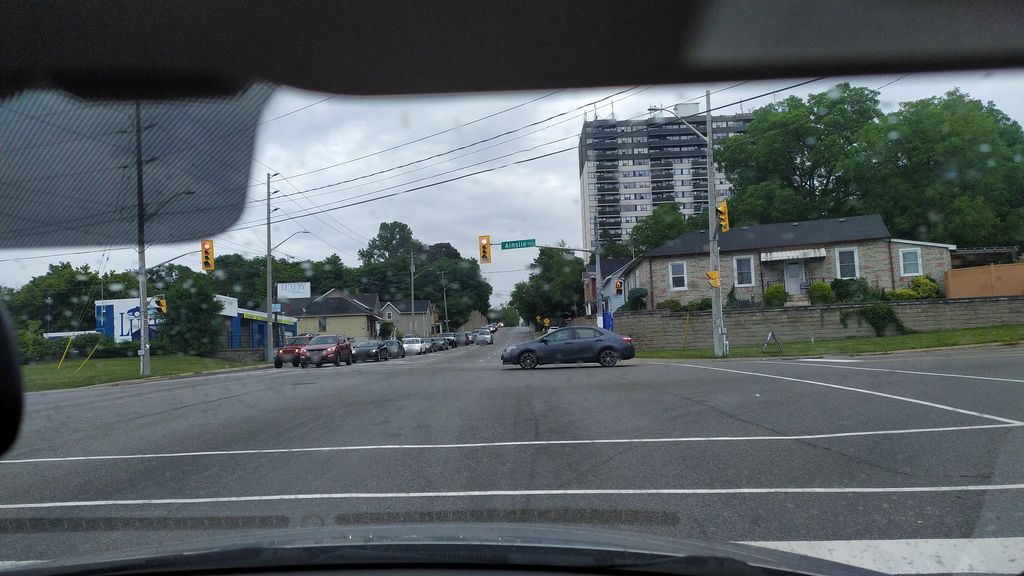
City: kitchener-waterloo